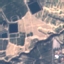
Land use / land cover class: PermanentCrop